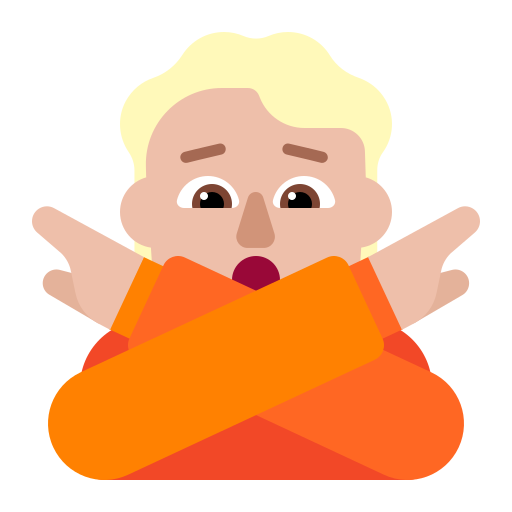
person gesturing no flat  light